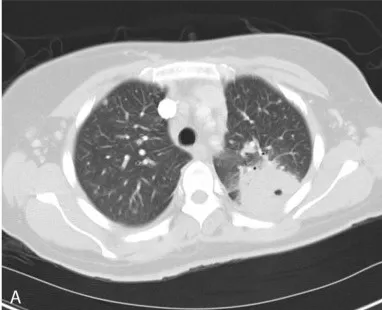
Admission Computed Tomography scan (CT) of the chest, showing:. Pleural based large cavitating lung mass in the left upper lobe measuring 4.2 x 4.2 cm.
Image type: radiology (ct)